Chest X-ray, AP view. Patient: 40 years old, sex M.
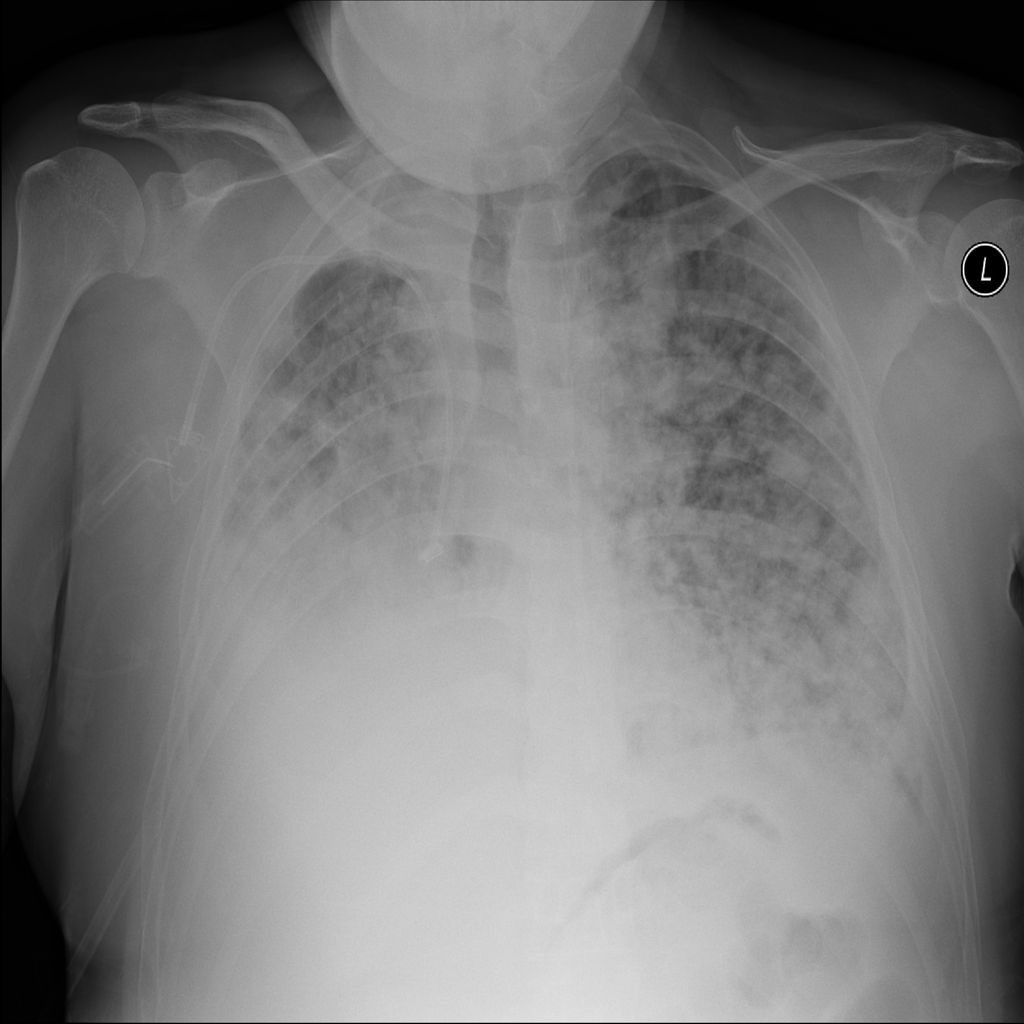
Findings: Mass, Nodule